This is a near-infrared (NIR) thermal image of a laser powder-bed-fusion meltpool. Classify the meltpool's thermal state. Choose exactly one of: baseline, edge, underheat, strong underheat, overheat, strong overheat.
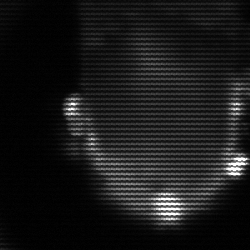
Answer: baseline